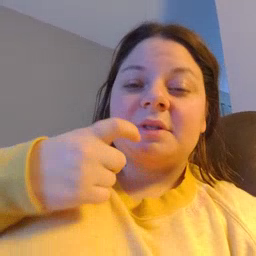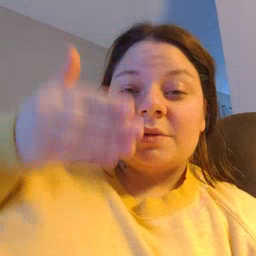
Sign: glasswindow